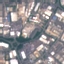
Land use / land cover: Industrial